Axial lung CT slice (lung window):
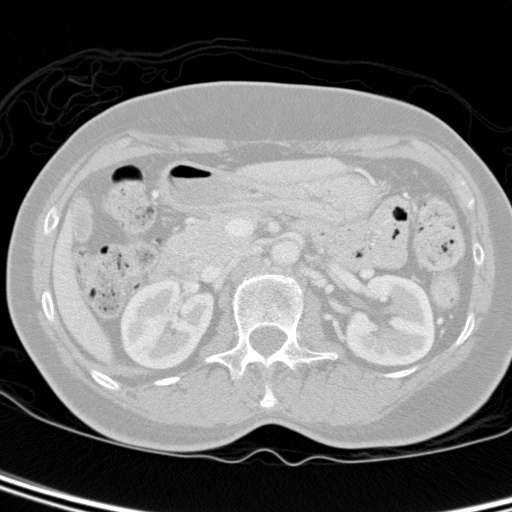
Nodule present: no